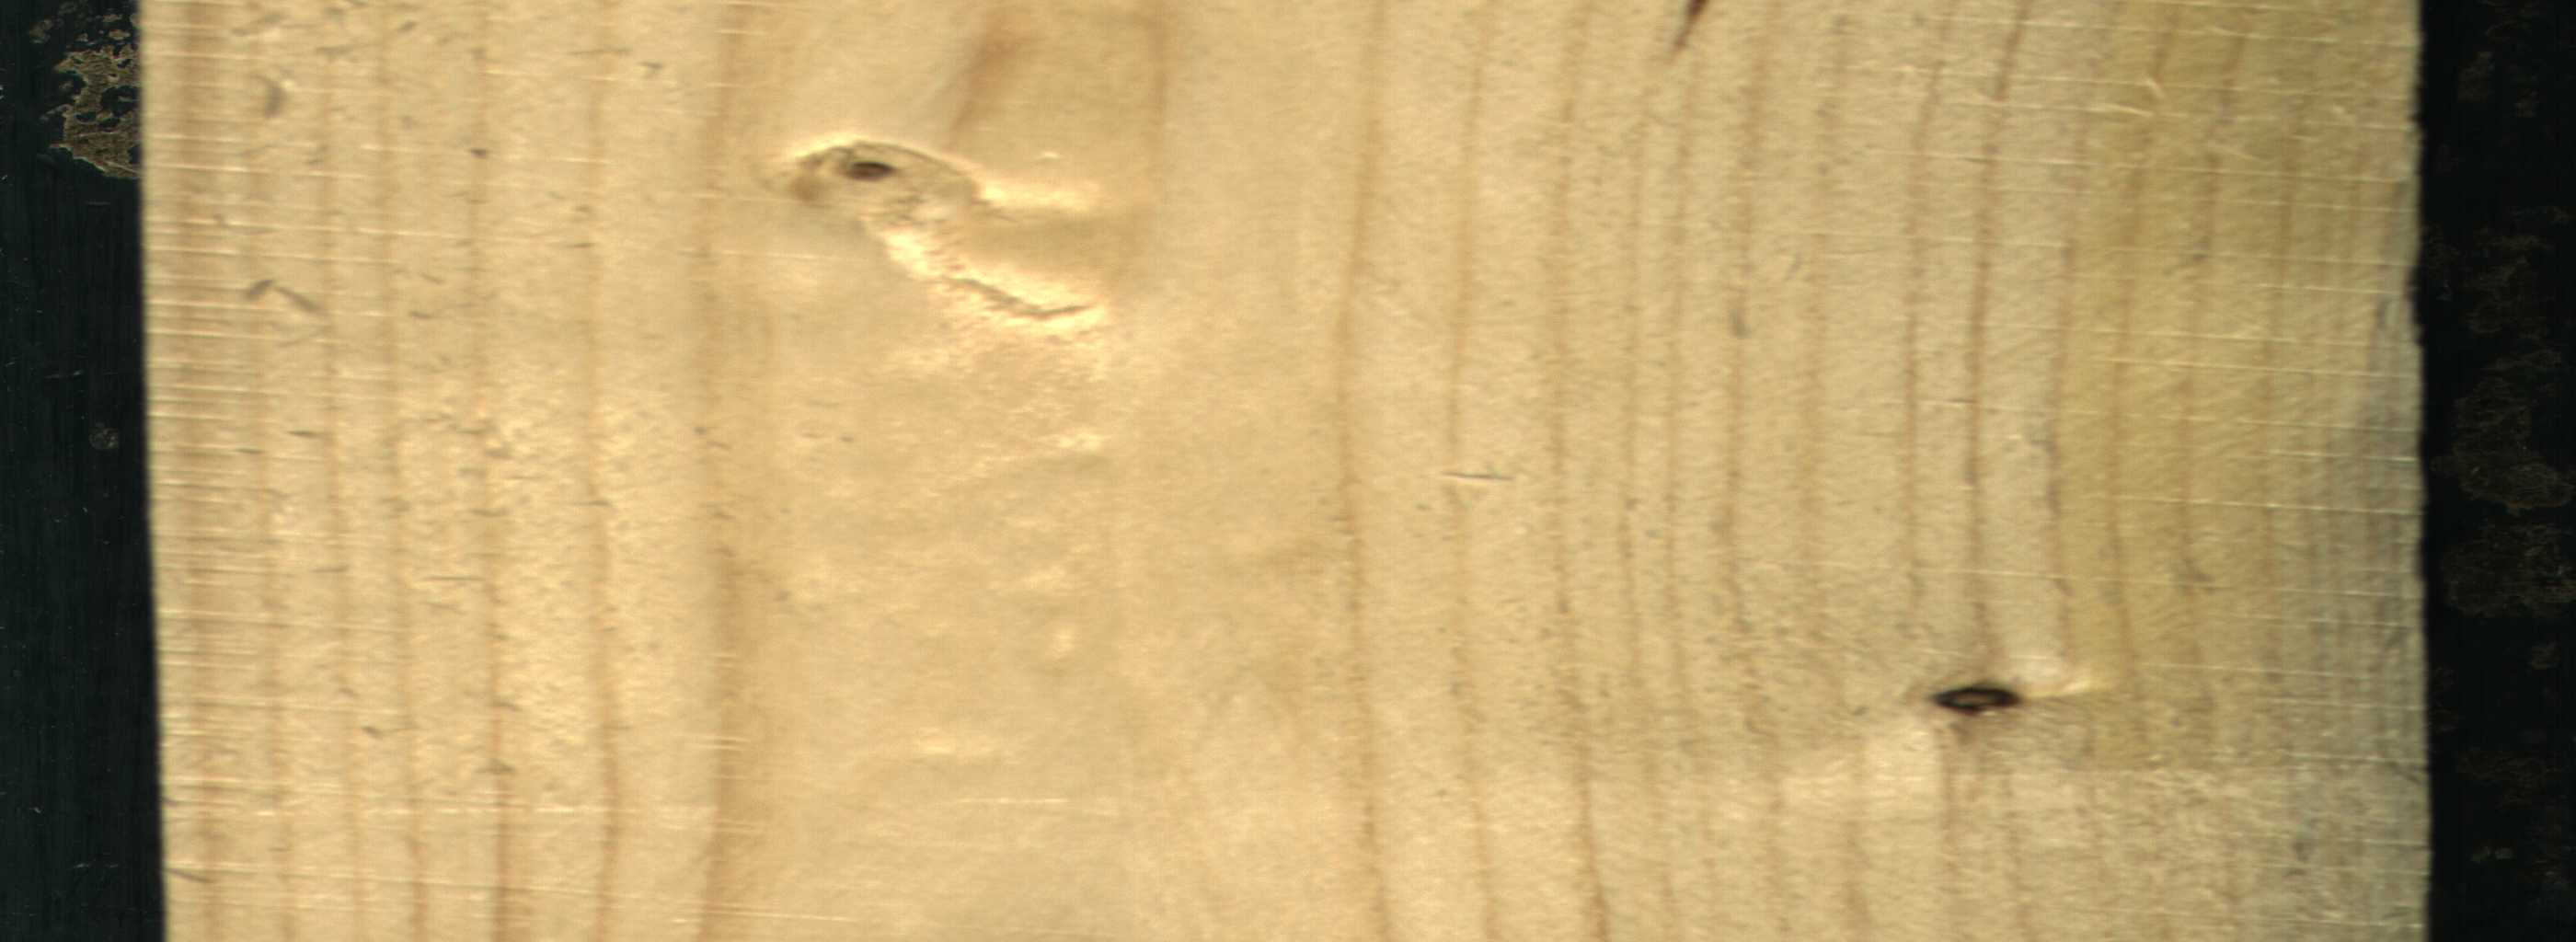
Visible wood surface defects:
Dead_Knot
Live_Knot